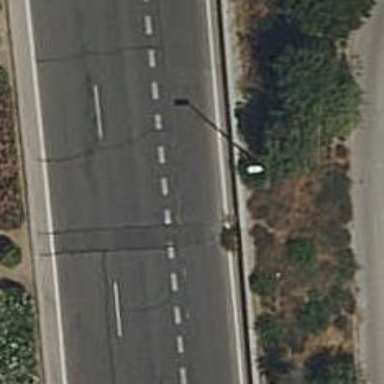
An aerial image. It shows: Primary road with asphalt surface.